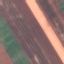
Land use / land cover: AnnualCrop